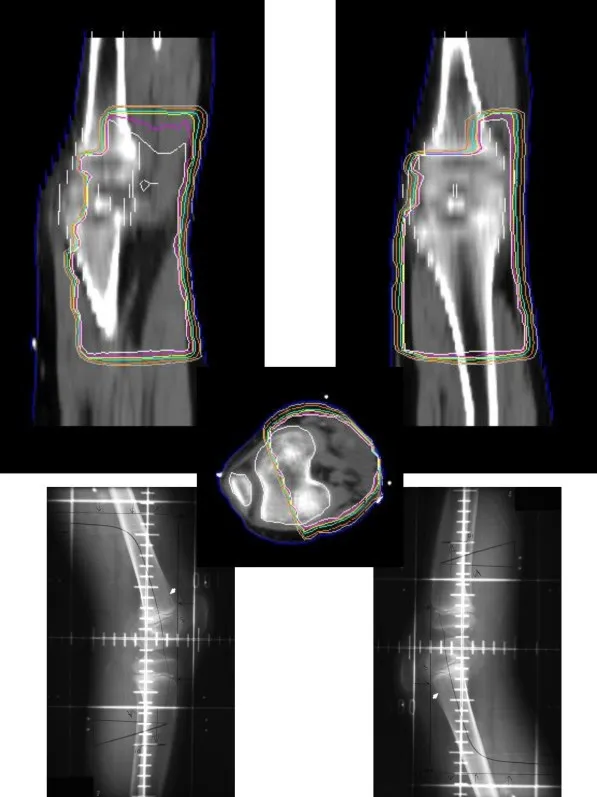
Treatment ports and dosimetry (3D).
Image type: radiology (ct)